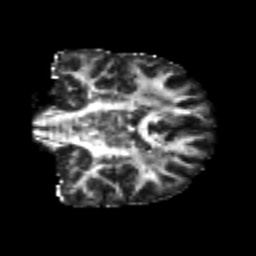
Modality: FA
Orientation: coronal
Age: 20
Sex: male
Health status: healthy
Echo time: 0.074 s